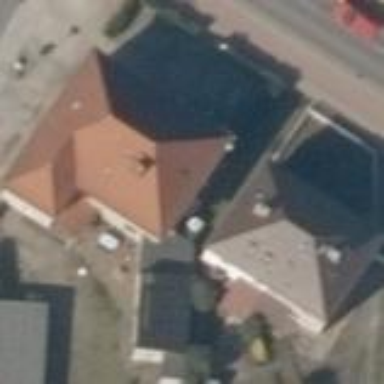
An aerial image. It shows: Fast food restaurant located in building.